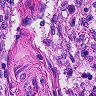
Metastatic tissue present: no